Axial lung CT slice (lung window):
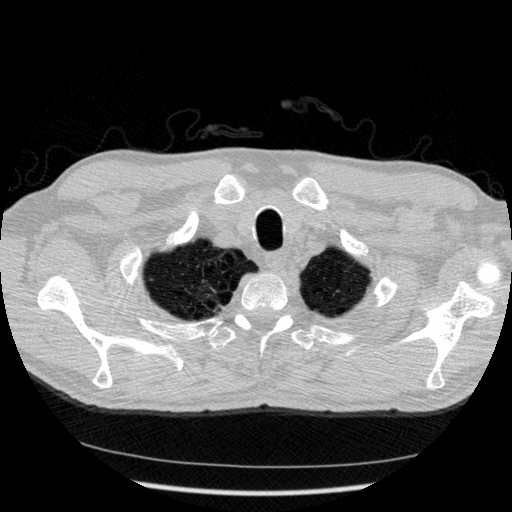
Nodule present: no